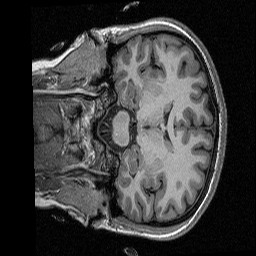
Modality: T1w
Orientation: coronal
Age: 23
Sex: female
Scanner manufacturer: siemens
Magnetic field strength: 3 T
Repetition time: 2.3 s
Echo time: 0.00298 s